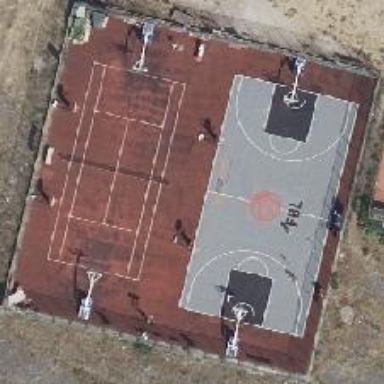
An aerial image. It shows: Tartan basketball court located on pitch designated for leisure land.